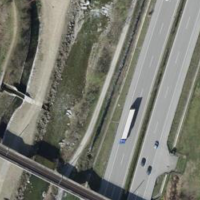
EUNIS habitat code: 57
Species observed at this site:
Cirsium vulgare